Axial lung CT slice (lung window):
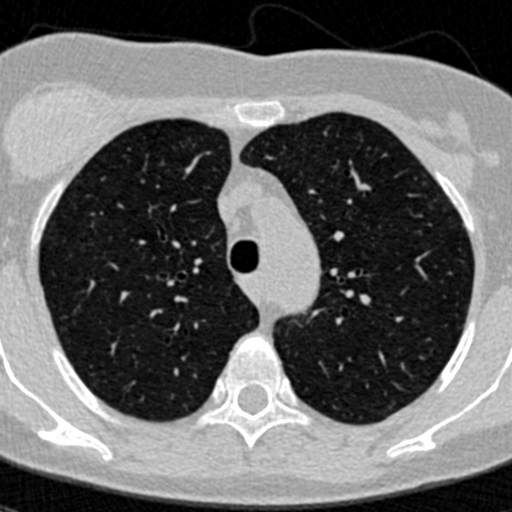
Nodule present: no